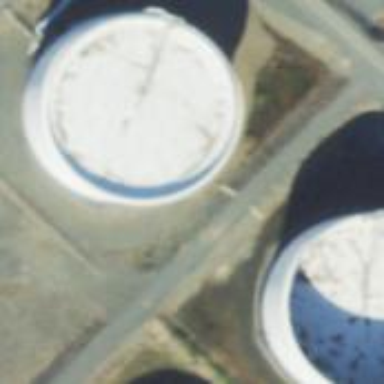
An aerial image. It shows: Storage tank created as man-made structure.